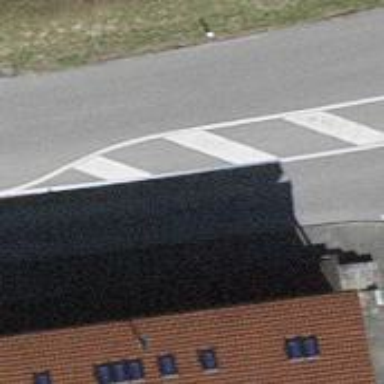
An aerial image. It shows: Secondary road with asphalt surface.